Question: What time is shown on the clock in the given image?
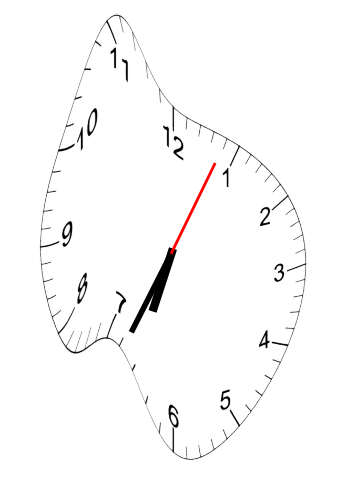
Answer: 06:34:04